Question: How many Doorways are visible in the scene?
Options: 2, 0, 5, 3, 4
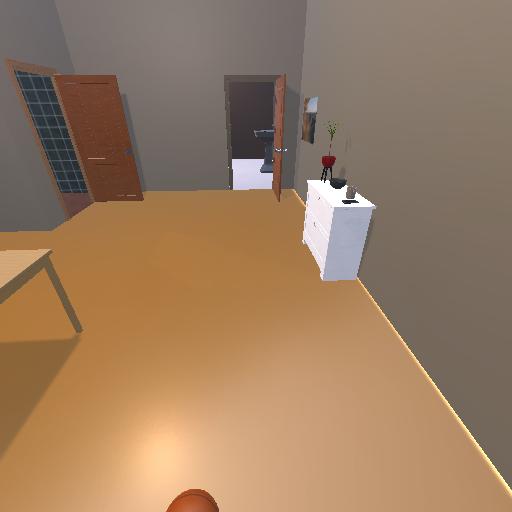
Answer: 2